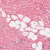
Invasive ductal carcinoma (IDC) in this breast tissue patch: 0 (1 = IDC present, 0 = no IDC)